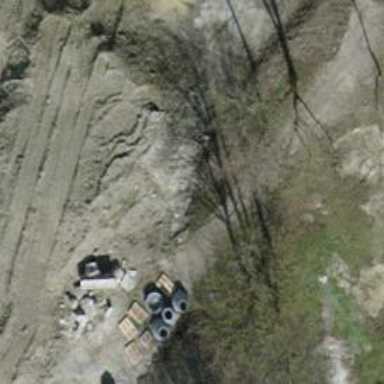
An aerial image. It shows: Tunnel footway.